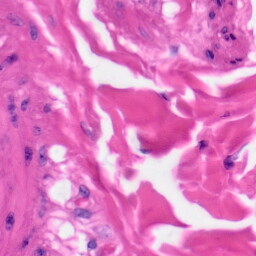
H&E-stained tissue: Skin